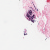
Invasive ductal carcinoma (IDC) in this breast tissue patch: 0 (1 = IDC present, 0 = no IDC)